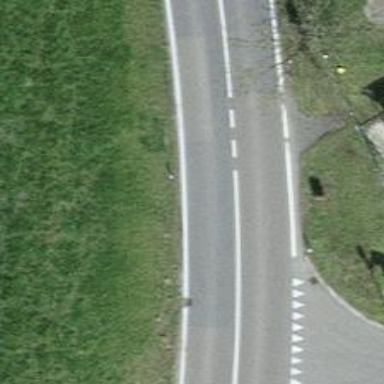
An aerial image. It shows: Secondary road.